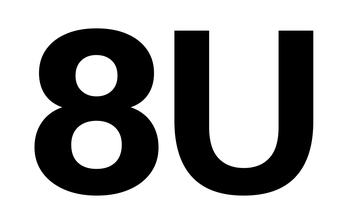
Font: InstrumentSans_Bold